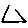
Label: triangle